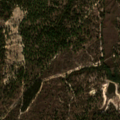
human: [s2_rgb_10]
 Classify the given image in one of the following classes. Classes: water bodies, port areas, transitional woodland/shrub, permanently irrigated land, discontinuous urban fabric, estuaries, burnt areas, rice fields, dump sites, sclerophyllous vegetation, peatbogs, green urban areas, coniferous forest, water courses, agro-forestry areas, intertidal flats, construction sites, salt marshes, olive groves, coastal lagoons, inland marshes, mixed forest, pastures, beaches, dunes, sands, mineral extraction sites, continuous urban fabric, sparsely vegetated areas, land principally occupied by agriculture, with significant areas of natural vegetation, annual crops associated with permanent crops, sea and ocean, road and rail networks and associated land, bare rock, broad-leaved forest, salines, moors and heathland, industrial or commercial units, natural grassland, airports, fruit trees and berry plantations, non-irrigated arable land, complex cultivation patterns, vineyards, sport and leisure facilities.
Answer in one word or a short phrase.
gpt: agro-forestry areas, mixed forest